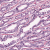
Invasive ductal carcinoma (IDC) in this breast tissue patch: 1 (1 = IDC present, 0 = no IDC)